Interaction volume radius: 10 \u00c5
Interaction volume height: 20 \u00c5
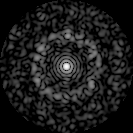
Disorder parameter: 0.7872